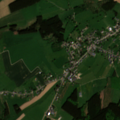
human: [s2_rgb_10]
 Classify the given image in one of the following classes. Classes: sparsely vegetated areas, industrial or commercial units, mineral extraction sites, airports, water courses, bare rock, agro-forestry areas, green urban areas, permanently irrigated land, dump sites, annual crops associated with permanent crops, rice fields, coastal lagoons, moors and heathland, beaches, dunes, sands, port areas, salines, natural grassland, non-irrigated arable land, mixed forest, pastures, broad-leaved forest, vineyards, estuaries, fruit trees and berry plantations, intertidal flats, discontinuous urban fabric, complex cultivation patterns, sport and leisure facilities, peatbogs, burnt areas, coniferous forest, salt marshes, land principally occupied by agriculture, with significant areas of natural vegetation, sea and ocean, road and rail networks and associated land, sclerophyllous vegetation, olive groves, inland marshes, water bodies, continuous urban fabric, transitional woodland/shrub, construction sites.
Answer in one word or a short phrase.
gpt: discontinuous urban fabric, non-irrigated arable land, complex cultivation patterns, land principally occupied by agriculture, with significant areas of natural vegetation, mixed forest